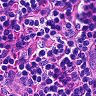
Metastatic tissue present: no